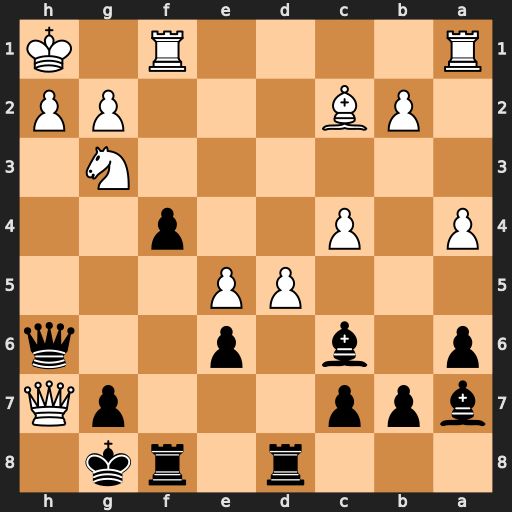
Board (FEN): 3r1rk1/bpp3pQ/p1b1p2q/3PP3/P1P2p2/6N1/1PB3PP/R4R1K
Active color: b
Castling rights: -
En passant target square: -
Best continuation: Qxh7 Bxh7+ Kxh7